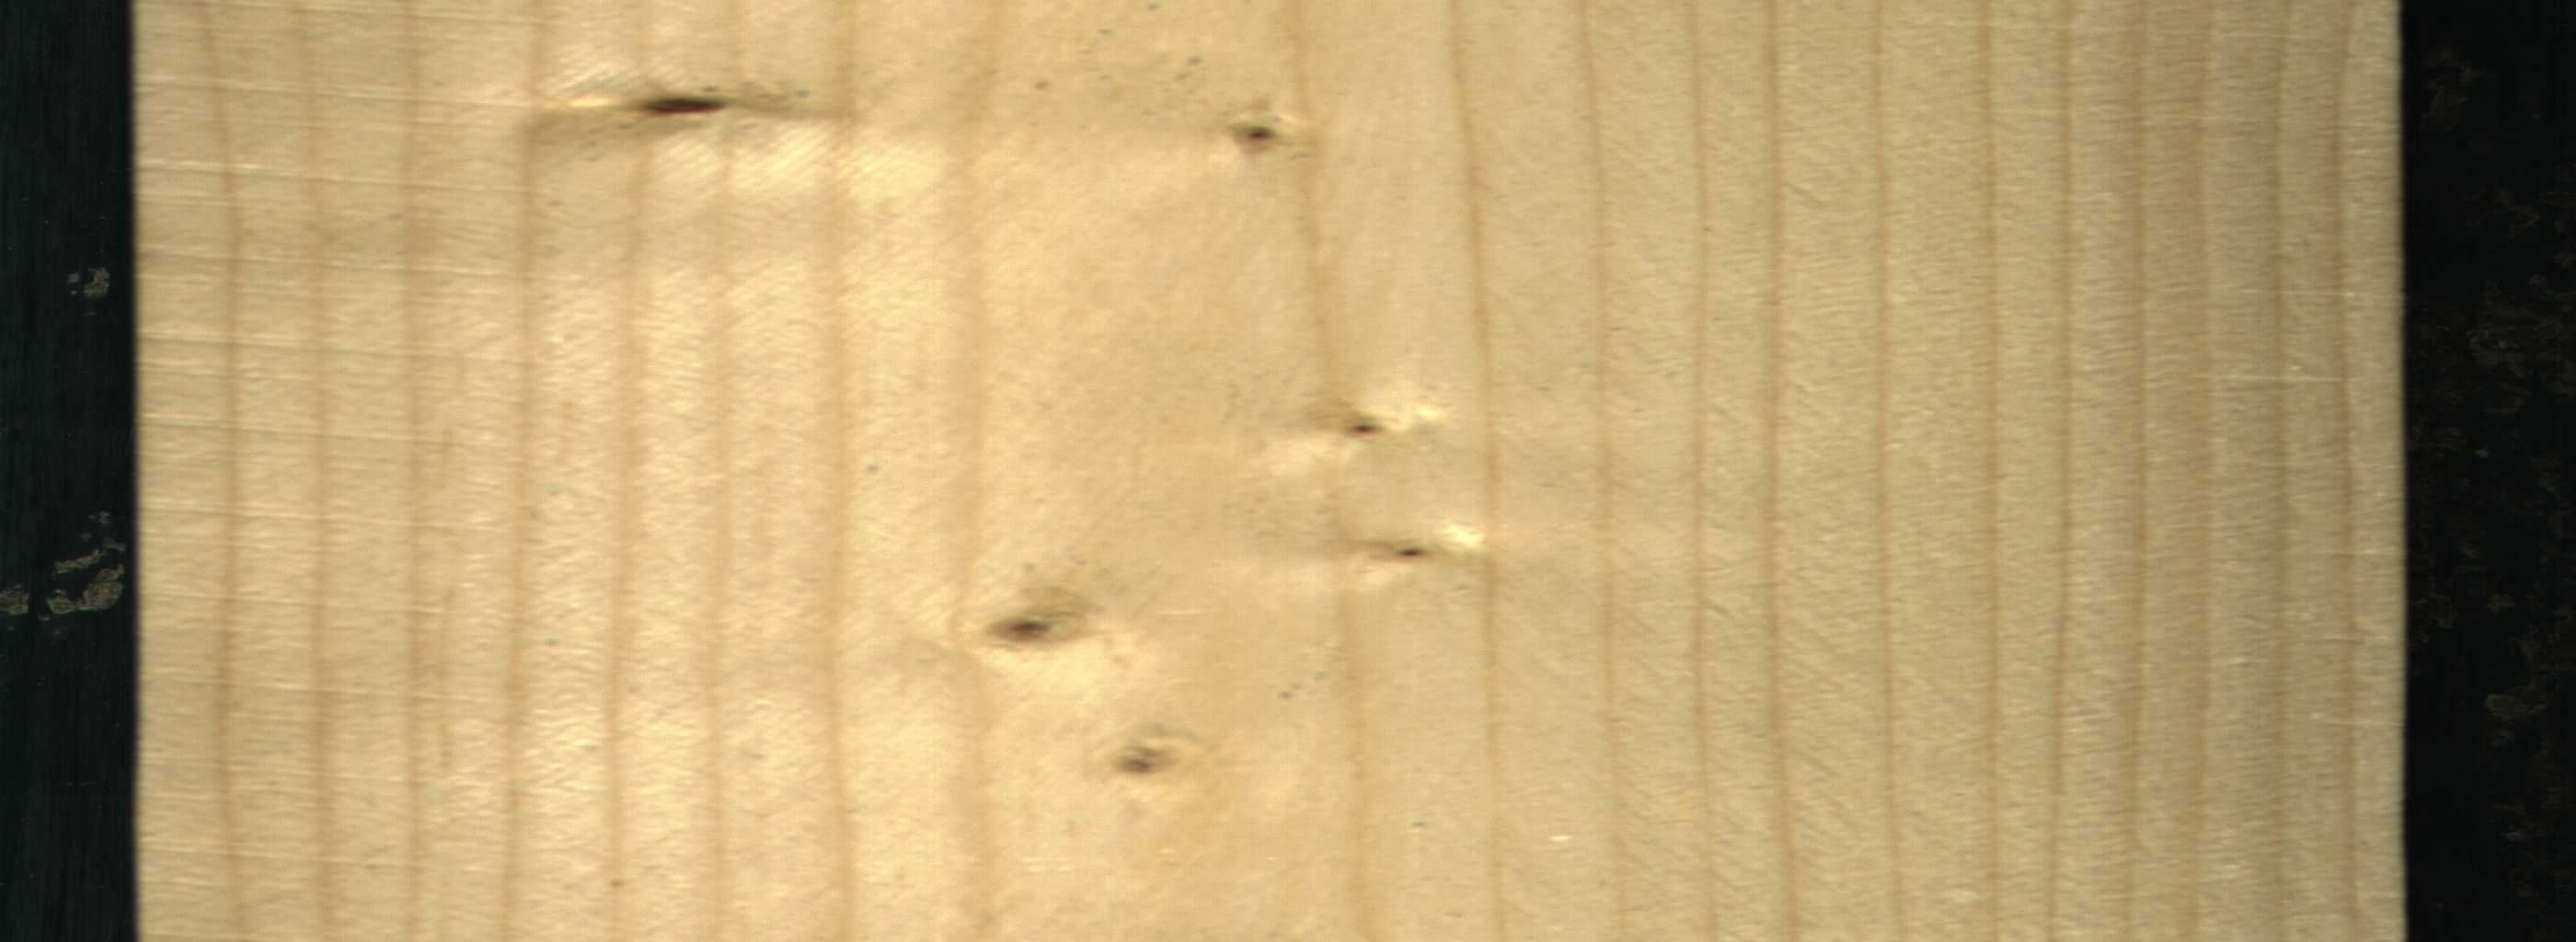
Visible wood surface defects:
Live_Knot
Live_Knot
Live_Knot
Live_Knot
Live_Knot
Live_Knot